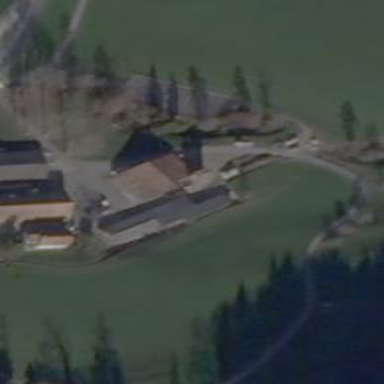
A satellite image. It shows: Farmyard area.